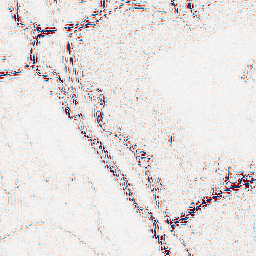
Category: wavelet
Decomposition family: wavelet_biorthogonal
Decomposition parameters: wavelet: bior2.4
level: 2
Upsampling method: sinc_hamming
Upsampling parameters: scale: 4
kernel_size: 16
Upsampling scale: 4